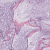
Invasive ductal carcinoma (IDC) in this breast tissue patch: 0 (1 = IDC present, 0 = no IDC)